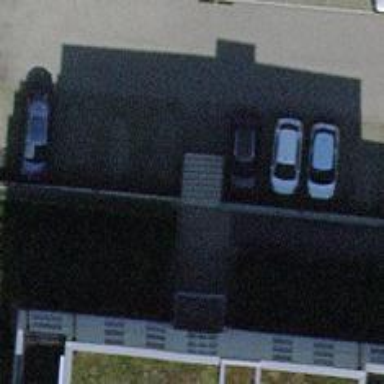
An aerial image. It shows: Concrete steps.